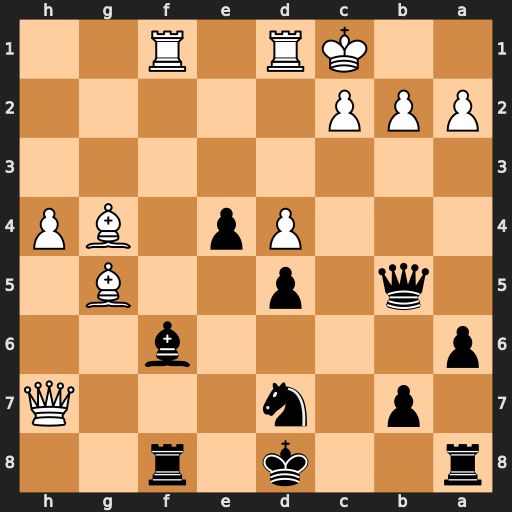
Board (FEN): r2k1r2/1p1n3Q/p4b2/1q1p2B1/3Pp1BP/8/PPP5/2KR1R2
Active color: b
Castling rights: -
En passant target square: -
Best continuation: Bxg5+ hxg5 Rxf1